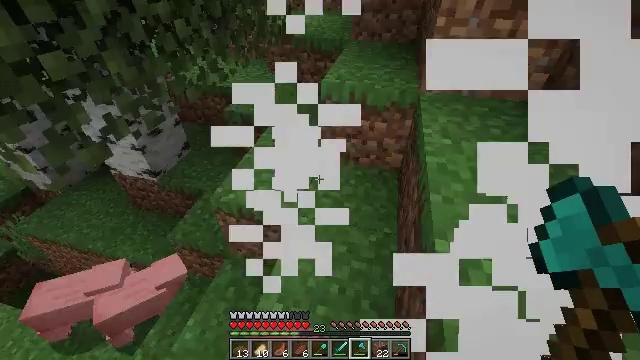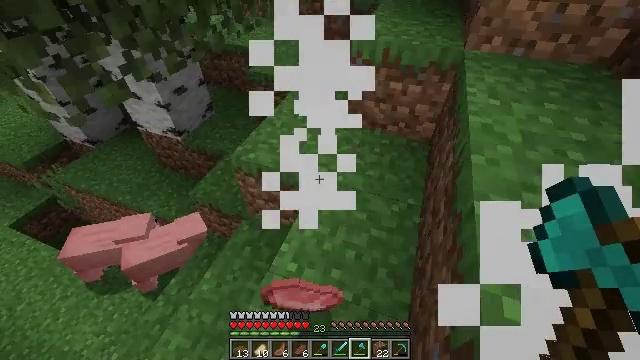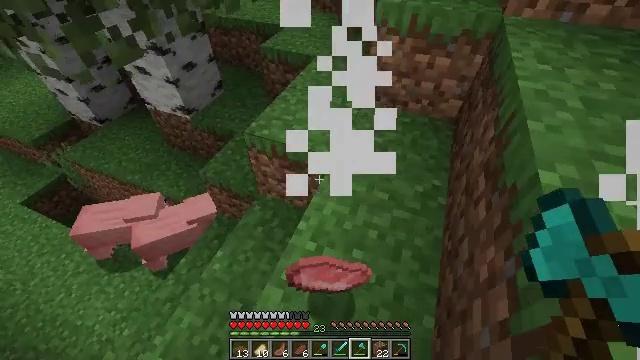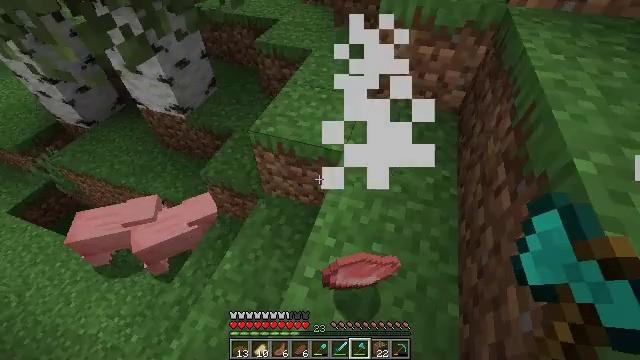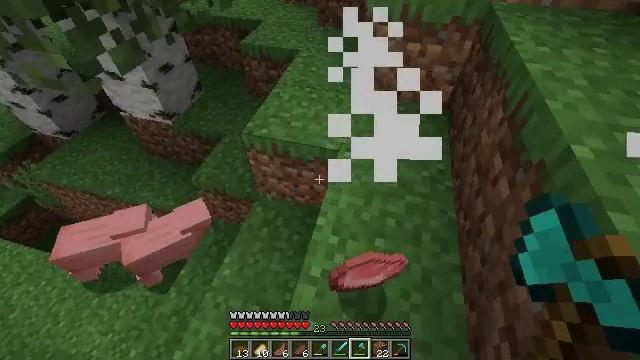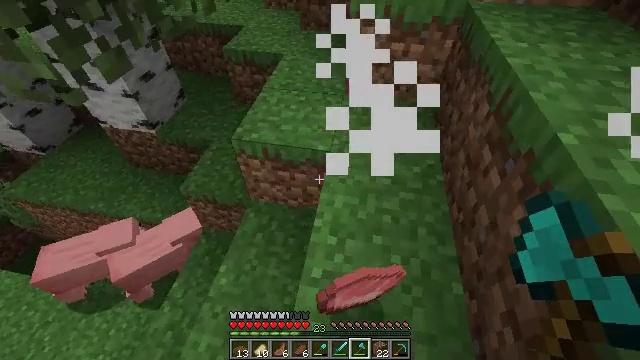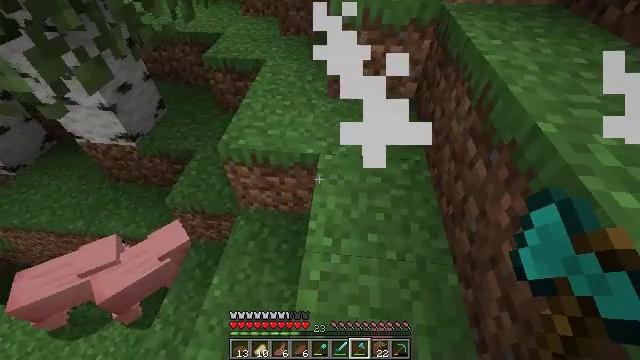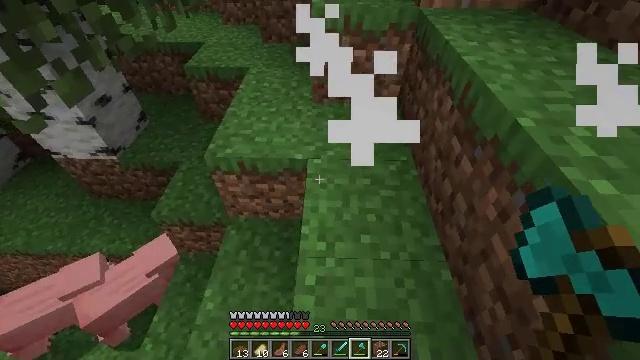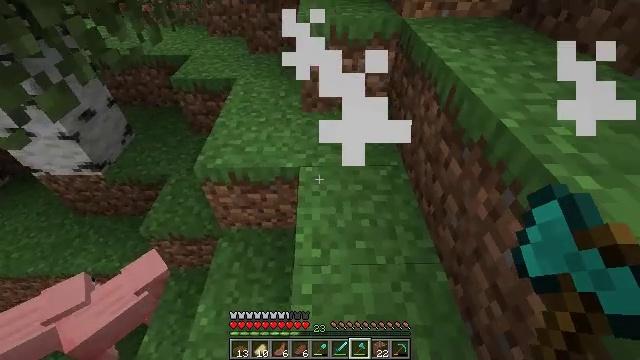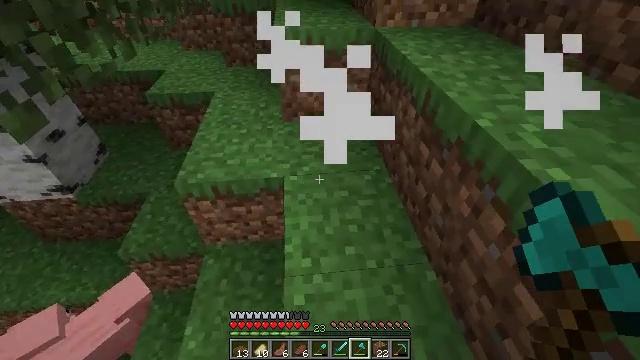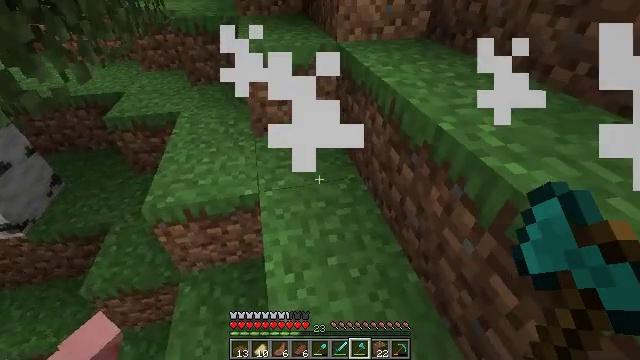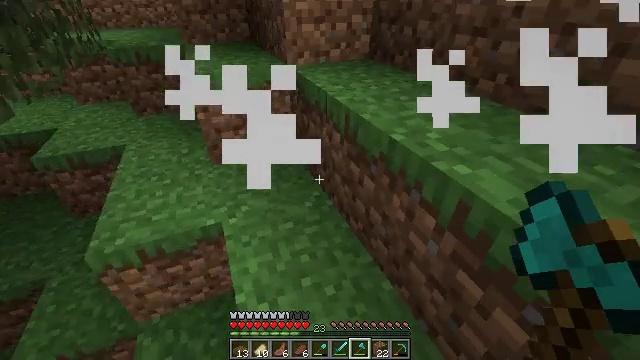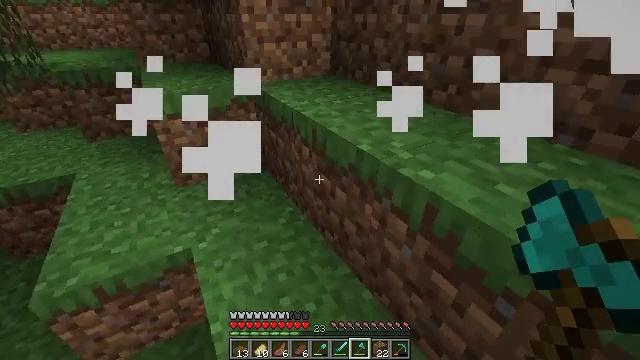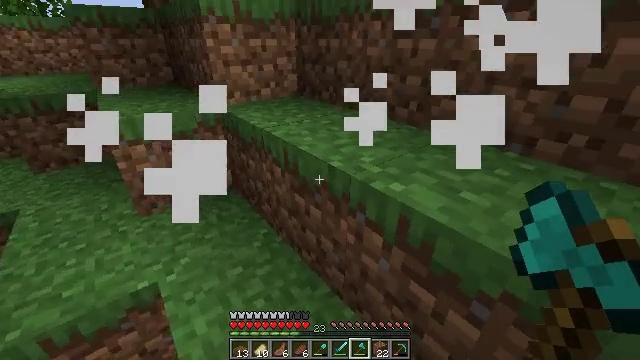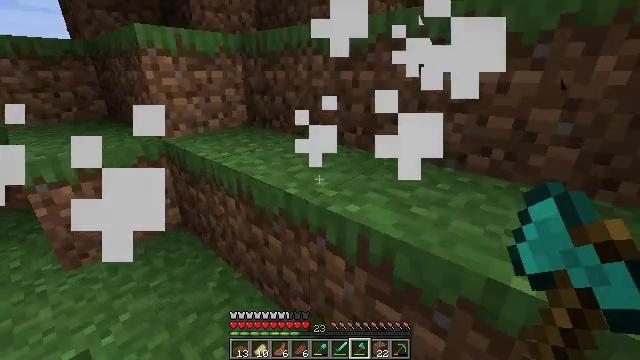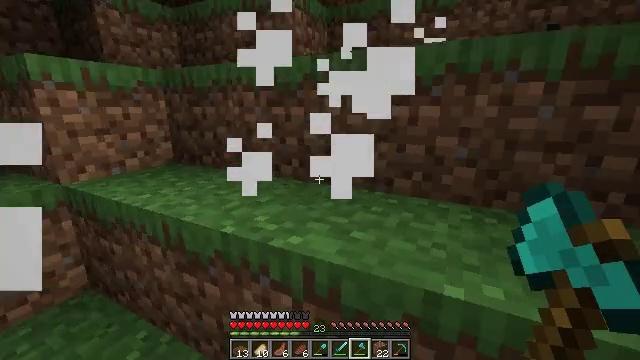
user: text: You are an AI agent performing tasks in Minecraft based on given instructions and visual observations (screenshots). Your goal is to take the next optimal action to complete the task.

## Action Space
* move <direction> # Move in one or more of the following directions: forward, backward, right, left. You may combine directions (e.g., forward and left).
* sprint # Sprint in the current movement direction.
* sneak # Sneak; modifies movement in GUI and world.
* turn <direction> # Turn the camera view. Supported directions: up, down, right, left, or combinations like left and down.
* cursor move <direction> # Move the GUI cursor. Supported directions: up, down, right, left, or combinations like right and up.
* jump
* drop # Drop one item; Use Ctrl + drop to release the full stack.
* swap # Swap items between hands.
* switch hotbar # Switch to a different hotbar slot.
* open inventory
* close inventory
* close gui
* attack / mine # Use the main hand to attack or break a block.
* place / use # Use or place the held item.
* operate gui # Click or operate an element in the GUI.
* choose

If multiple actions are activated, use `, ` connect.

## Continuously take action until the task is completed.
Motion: motion action
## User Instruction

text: Clear birch leaves to get saplings.
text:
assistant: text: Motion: move left, turn left and down
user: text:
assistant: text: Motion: move left, turn left and down
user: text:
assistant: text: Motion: move left, turn right and down
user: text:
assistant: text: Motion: turn right
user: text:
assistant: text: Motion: turn right
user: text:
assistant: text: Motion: turn right
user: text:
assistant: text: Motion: turn right and up
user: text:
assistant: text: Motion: turn right and up
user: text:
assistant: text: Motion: turn right and up
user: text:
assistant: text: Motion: turn right and up
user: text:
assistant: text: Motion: turn right and up
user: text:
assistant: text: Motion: turn right and up
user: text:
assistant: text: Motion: turn right and up
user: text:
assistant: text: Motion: turn right and up
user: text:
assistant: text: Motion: turn right and up
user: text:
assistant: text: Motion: turn right and up
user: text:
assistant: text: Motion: move forward, turn right and up
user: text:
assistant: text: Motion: move forward, turn right and up
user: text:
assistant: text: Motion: move forward, turn right and up
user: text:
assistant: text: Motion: move forward, jump
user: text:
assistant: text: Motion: move forward, jump
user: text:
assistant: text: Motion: move forward, jump
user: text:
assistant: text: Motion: move forward, jump
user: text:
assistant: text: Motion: move forward, jump
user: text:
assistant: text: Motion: move forward, jump
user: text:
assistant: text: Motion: move forward, turn left, jump
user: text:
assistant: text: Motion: move forward, turn left and down, jump
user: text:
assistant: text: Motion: move forward, turn left and down, jump
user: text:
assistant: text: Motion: move forward, turn left, jump
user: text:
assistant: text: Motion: move forward, turn left, jump